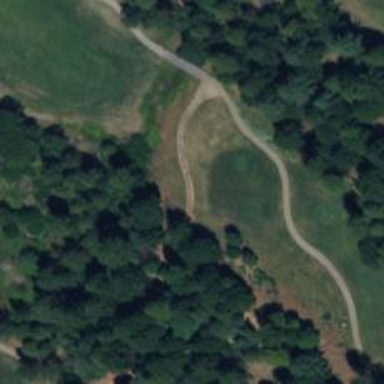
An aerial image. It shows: Path for golf carts.